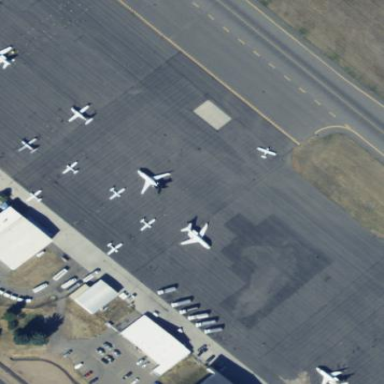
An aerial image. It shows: Apron at the airport.